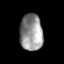
Tissue: prostate
Cell type: T cells
Senescence score: 0.3169
Nuclear area (px): 815
Mean DAPI intensity: 148.418